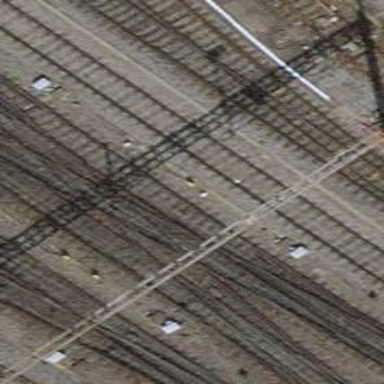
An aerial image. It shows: Single railway track with electrified contact line.